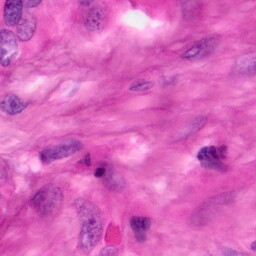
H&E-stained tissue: Pancreatic